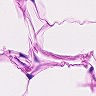
Metastatic tissue present: no